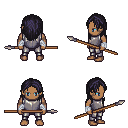
a pixel art fantasy rpg character, male body template, human, dark skin, steel chest armor, metal pants, raven long hairstyle, white cloth bandages, spear, four views (front, back, left, right), 2x2 character sprite sheet, small pixel art, hard edges, no anti-aliasing